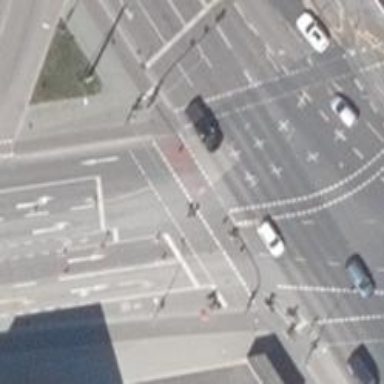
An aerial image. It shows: Traffic signals at road crossing.